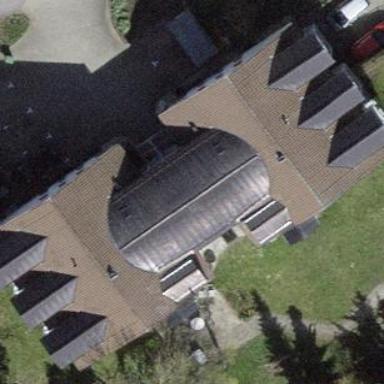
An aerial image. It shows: Building with gabled roof oriented across. The roof is brown in color.